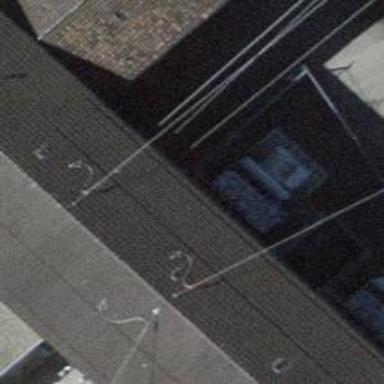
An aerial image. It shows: Insulator used in power equipment.